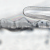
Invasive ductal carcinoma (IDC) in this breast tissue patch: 0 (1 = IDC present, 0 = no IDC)